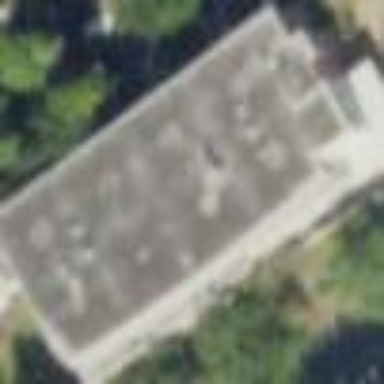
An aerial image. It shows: Clinic building providing healthcare services.